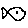
Label: fish